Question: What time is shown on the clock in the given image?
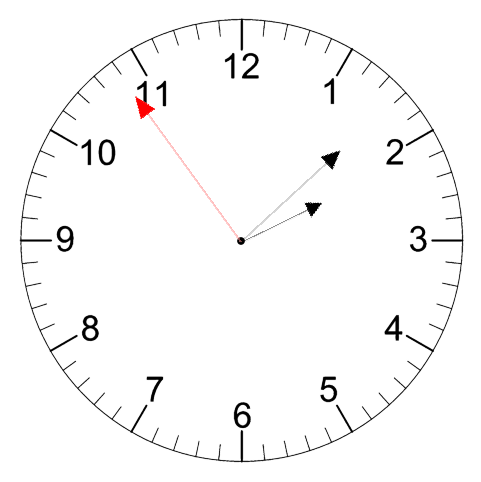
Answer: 02:07:54